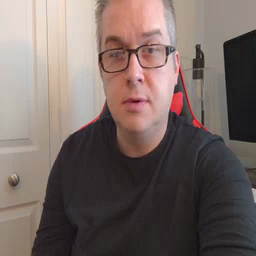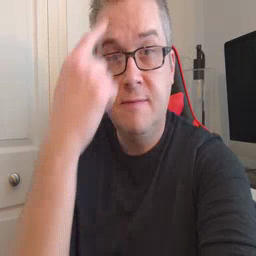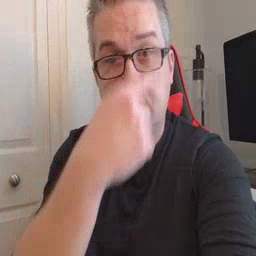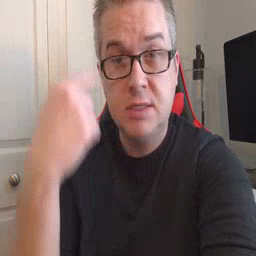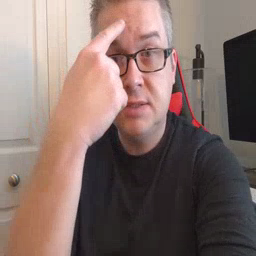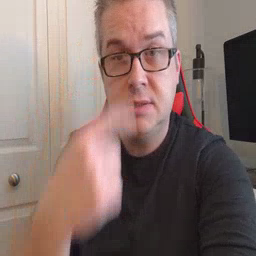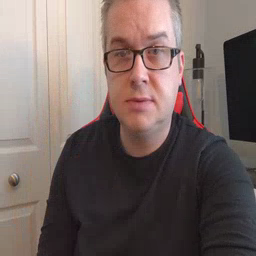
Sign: face